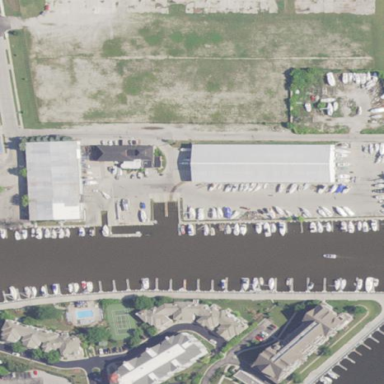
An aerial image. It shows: Marina on leisure land.